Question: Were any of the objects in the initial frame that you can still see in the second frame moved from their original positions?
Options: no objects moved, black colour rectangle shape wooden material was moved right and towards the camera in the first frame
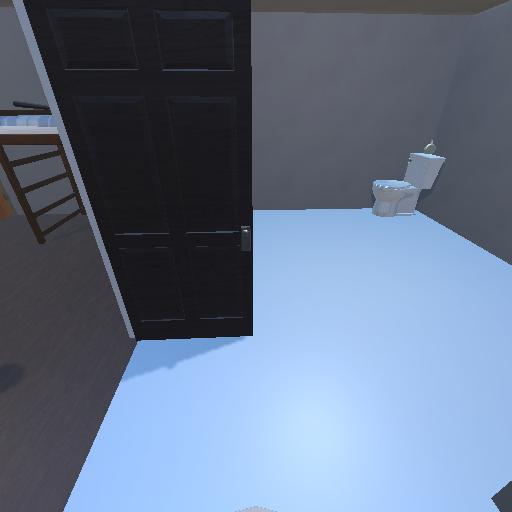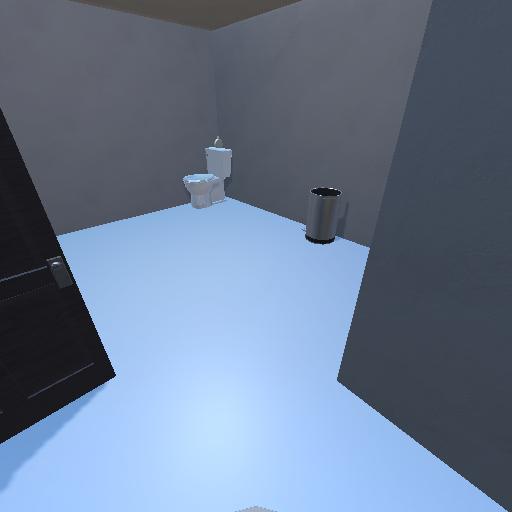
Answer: no objects moved